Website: home-depot
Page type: billing-address
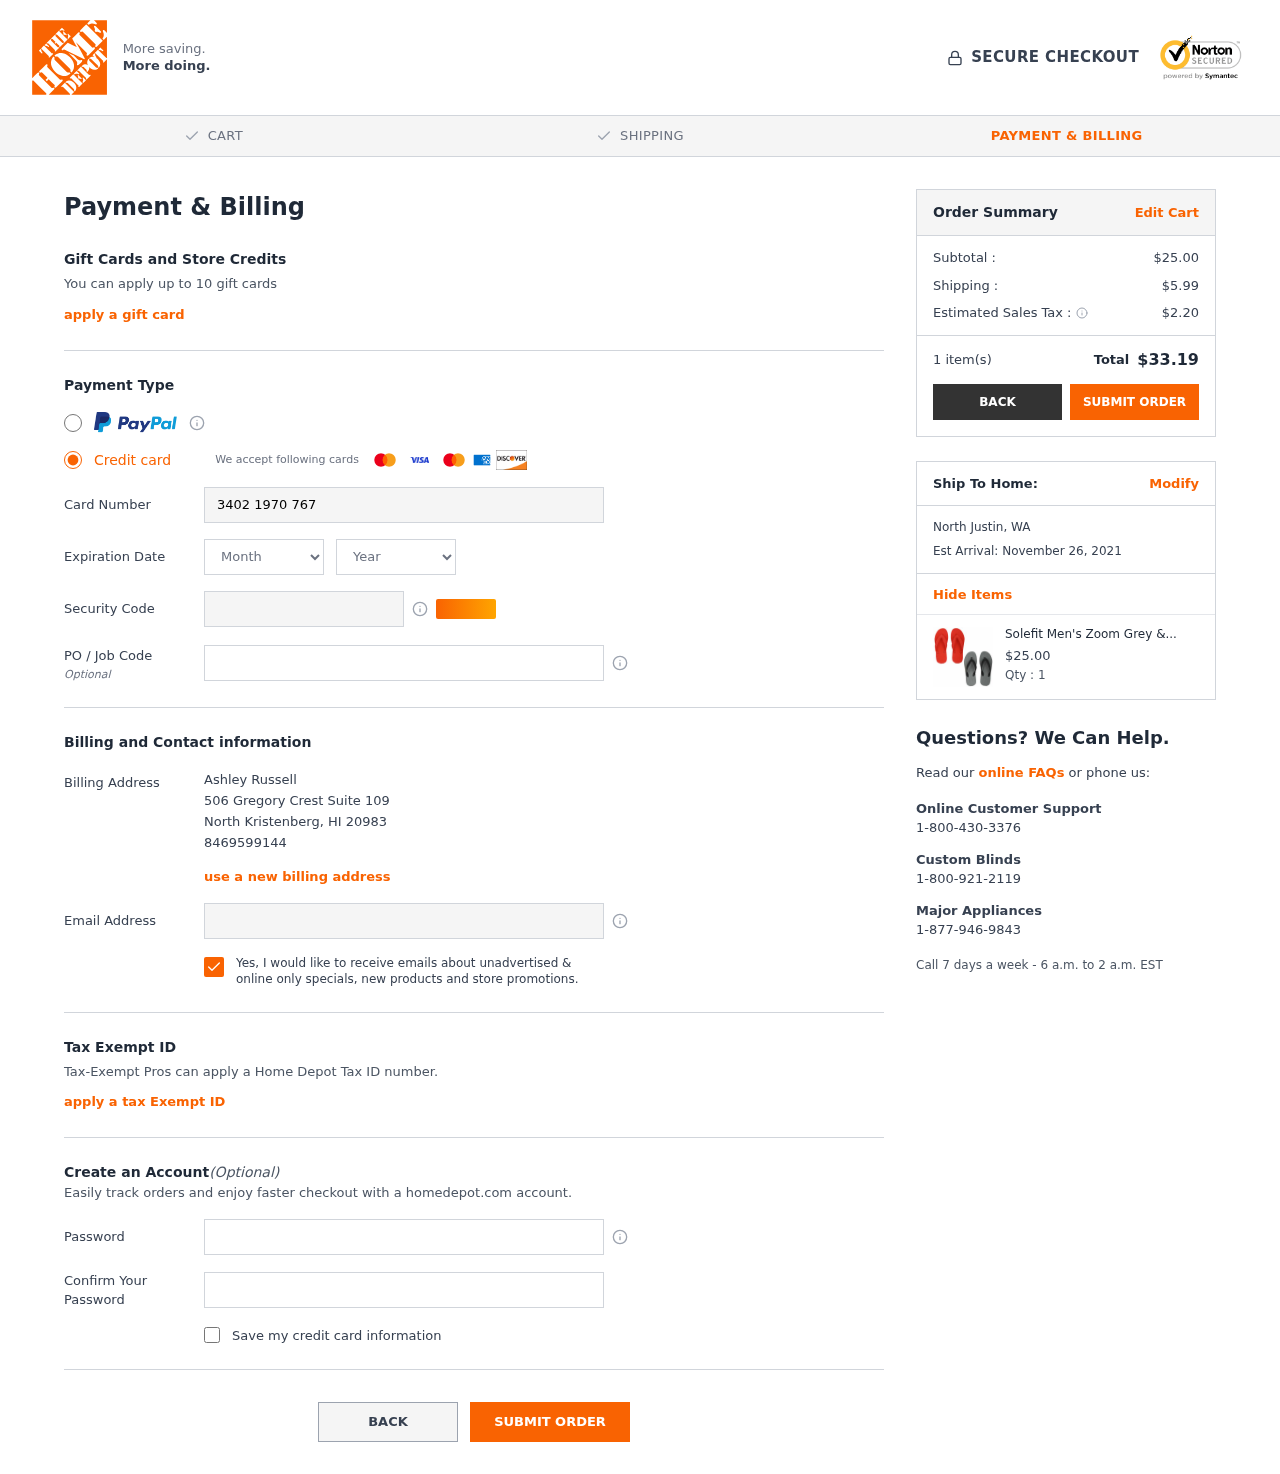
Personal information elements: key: PII_CARD_CVV
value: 7849
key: PII_CARD_EXPIRY_MONTH
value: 07
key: PII_CARD_EXPIRY_YEAR
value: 30
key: PII_CARD_NUMBER
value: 3402 1970 7675 802
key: PII_CITY
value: North Kristenberg
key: PII_CITY2
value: North Justin
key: PII_EMAIL
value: ashley_russell@hotmail.com
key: PII_FULLNAME
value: Ashley Russell
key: PII_JOB_CODE
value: PRJ-4947-40
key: PII_PHONE
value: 8469599144
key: PII_POSTCODE
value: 20983
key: PII_STATE_ABBR
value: HI
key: PII_STATE_ABBR2
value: WA
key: PII_STREET
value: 506 Gregory Crest Suite 109
Product elements: key: PRODUCT1_NAME
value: Solefit Men's Zoom Grey & Red Flip-Flops Pack of 2-7 UK (41 EU) (SLFT-0102-0106)
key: PRODUCT1_PRICE
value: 25
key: PRODUCT1_QUANTITY
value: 1
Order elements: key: ORDER_SUBTOTAL
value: $25.00
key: ORDER_SHIPPING_COST
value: $5.99
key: ORDER_TAX
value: $2.20
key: ORDER_NUM_ITEMS
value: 1 item(s)
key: ORDER_TOTAL
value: $33.19
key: ORDER_DELIVERY_DATE
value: Est Arrival: November 26, 2021